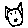
Label: cat